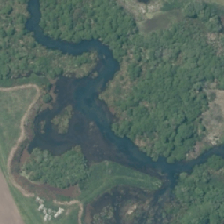
Land cover: lake_pond